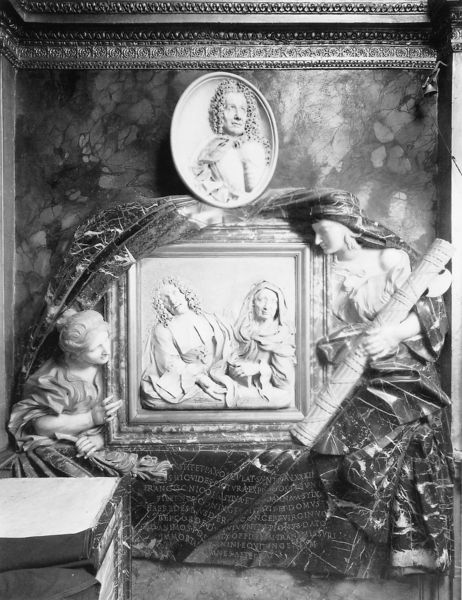
Titel: Denkmal für Francesco Nicolò und Giovanni Lopez de Silva
Künstler: Giovanni Lorenzo Bernini
Standort: Rom, S. Isidoro (EU - I - Latium)
Schlagwörter: mann, schatten, weiß, frauen, frau, licht, marmor, tuch, ornament, falten, rahmen, bild, portrait, porträt, paar, locken, oval, perücke, relief, dutt, schrift, bündel, detail, inschrift, ornamente, foto, medaillon, schwarzweiss, rolle, grab, schriftrolle, viereckig, bild im bild, kunstwerk, reflief, sybillen